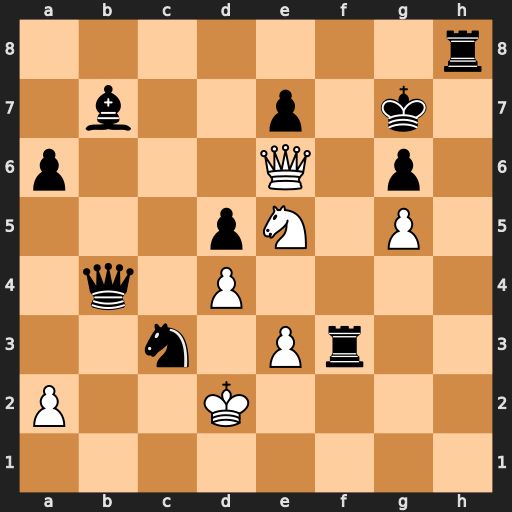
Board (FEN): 7r/1b2p1k1/p3Q1p1/3pN1P1/1q1P4/2n1Pr2/P2K4/8
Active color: w
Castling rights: -
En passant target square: -
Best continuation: Qxg6+ Kf8 Nd7#